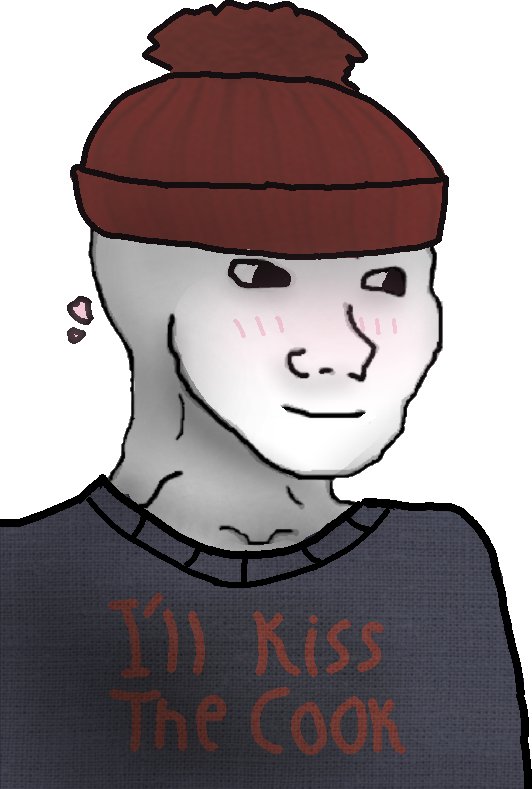
Label: 5_Bloomer